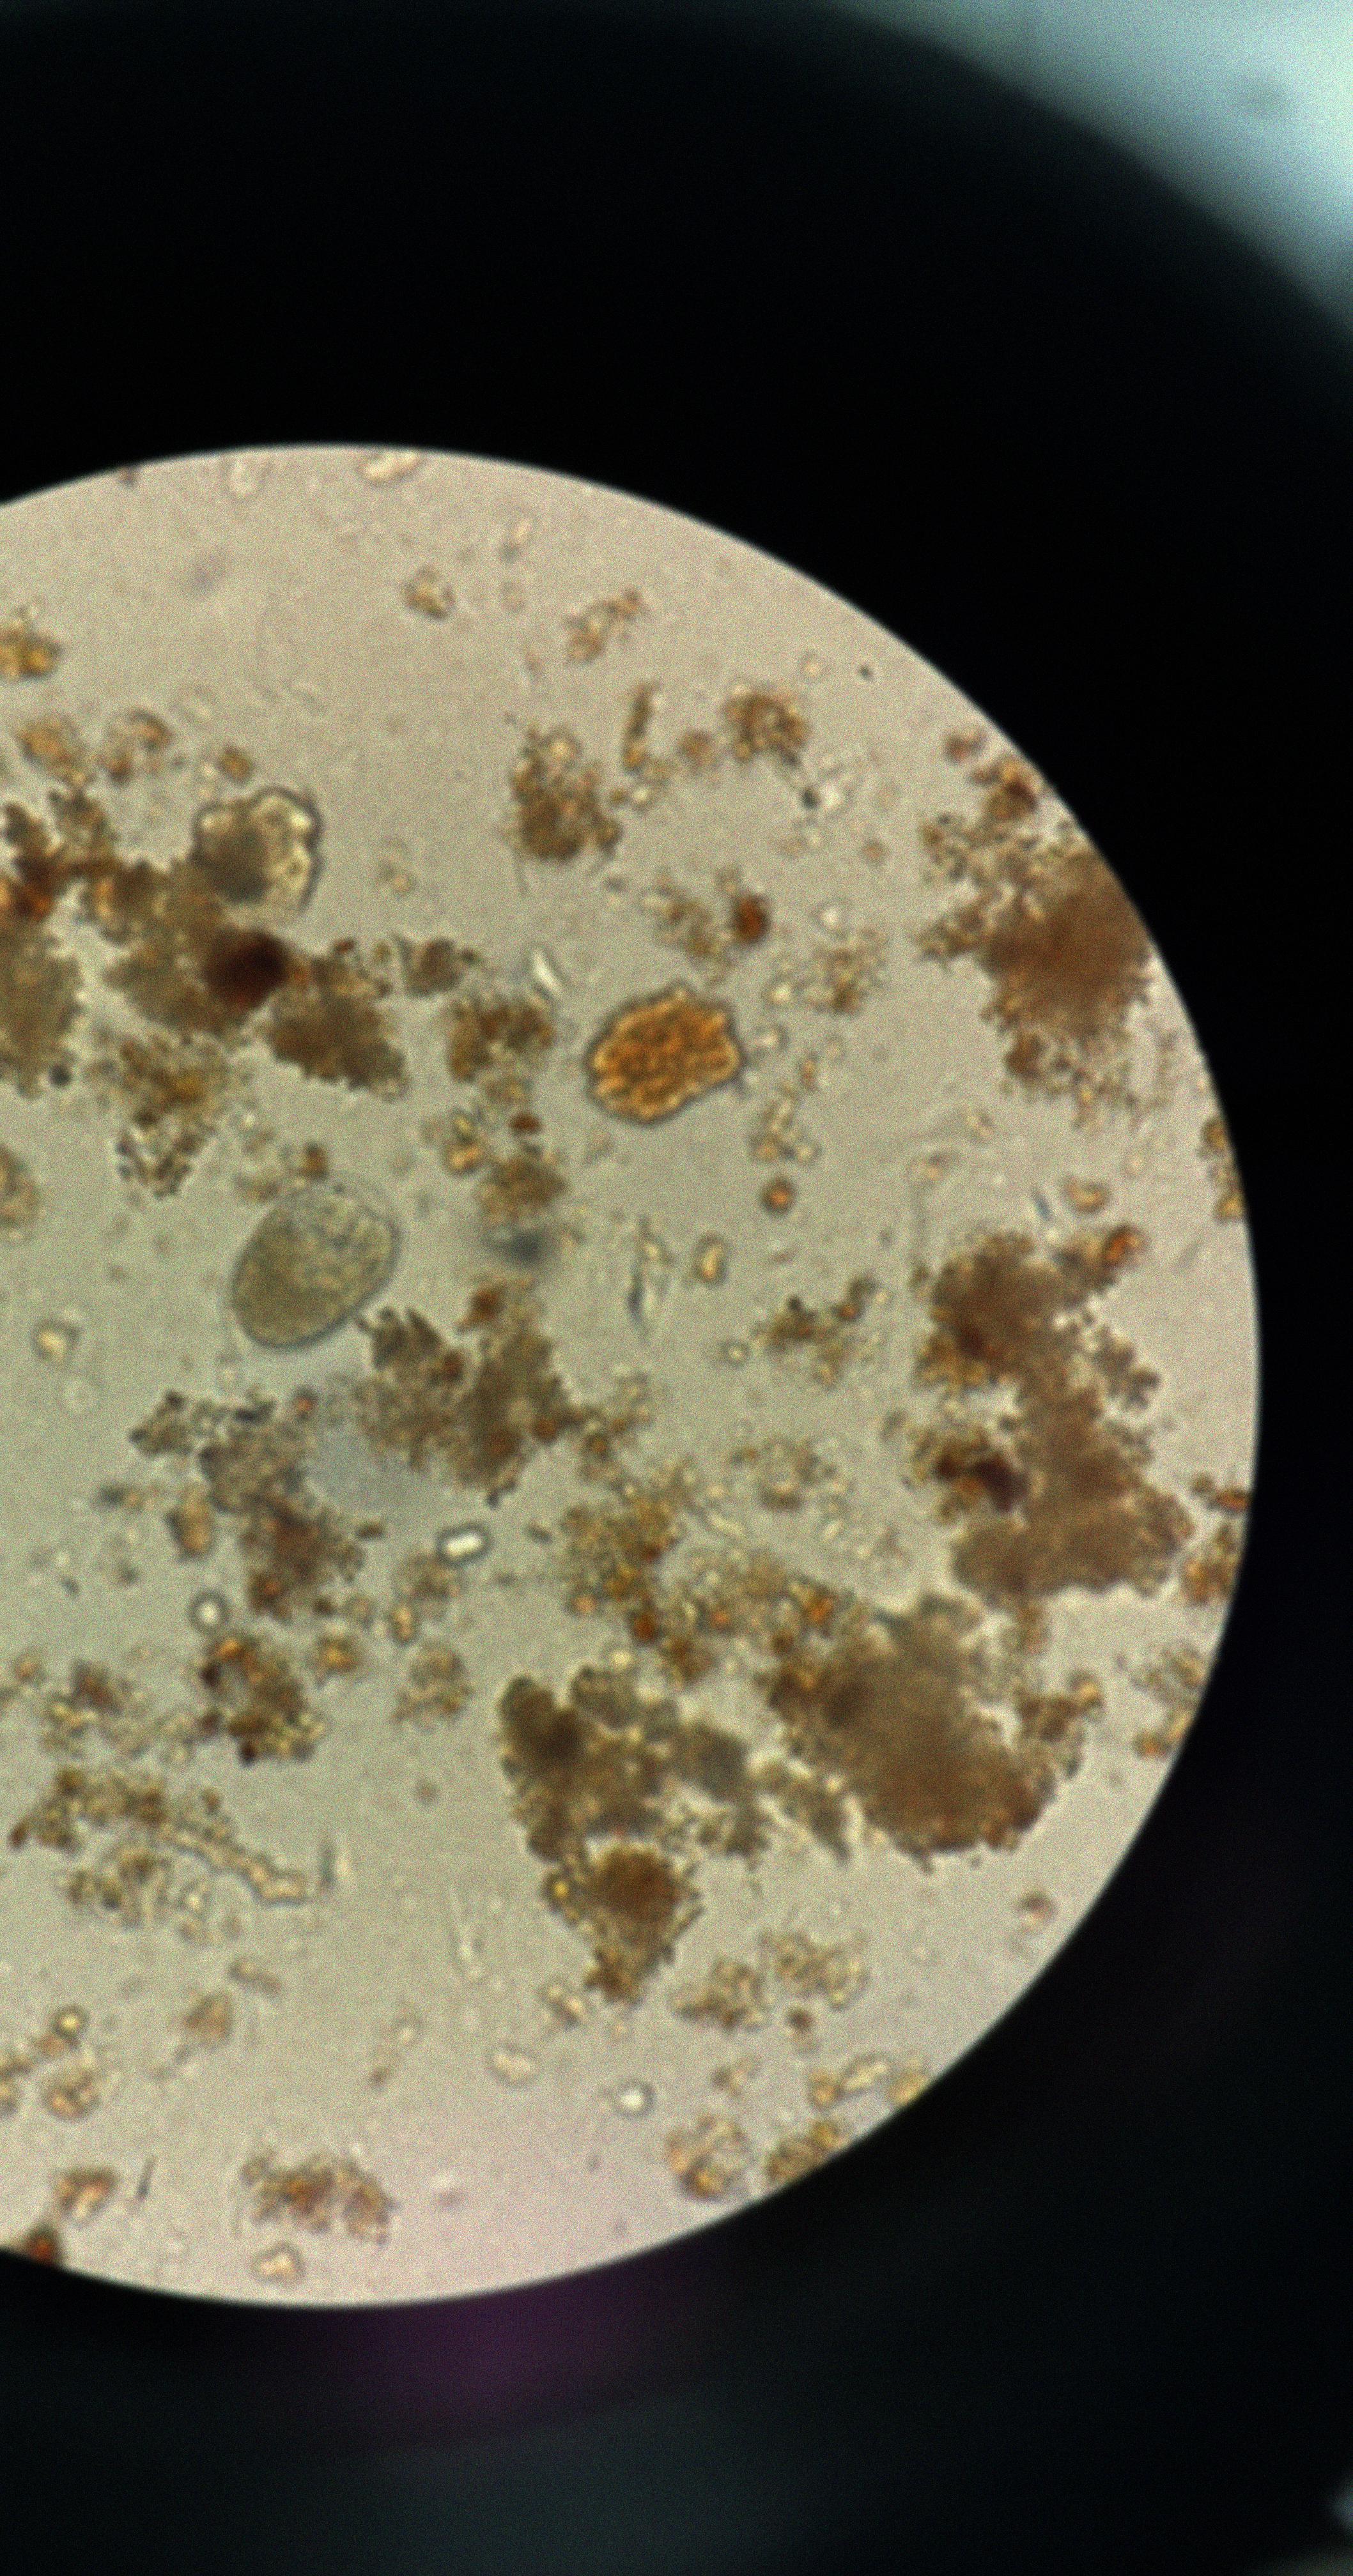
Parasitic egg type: Hookworm egg